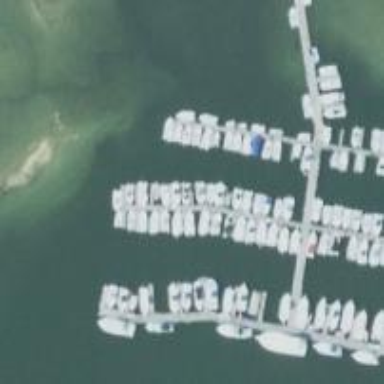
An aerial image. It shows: Man-made pier.